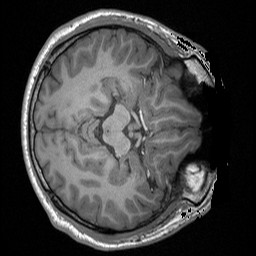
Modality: T1w
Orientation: axial
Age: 19
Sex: male
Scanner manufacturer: siemens
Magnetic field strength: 3 T
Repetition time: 1.64 s
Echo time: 0.00234 s